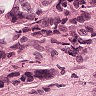
Metastatic tissue present: yes